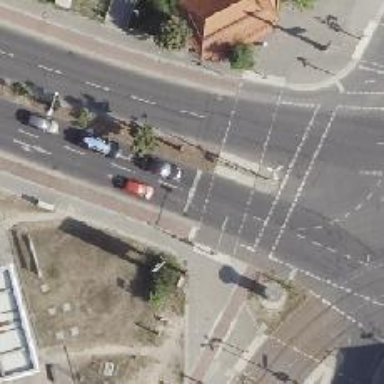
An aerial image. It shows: Secondary road with asphalt surface and cycle track on the right side.